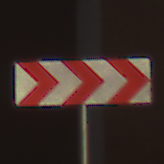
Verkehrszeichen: RichtungstafelnInKurvenGrossLinks
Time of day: Midday
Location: Outdoor (Urban)
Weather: Clear
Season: NotSpecified
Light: Natural